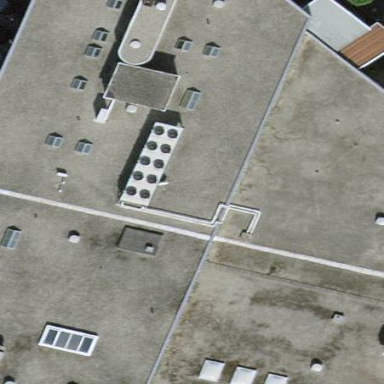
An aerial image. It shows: Office building.